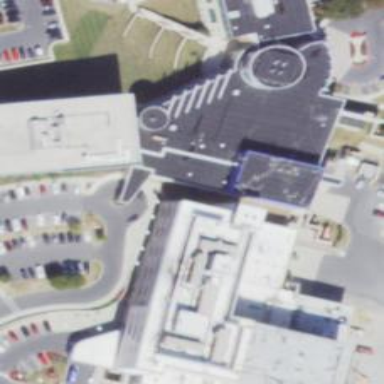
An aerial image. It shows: Hospital building.